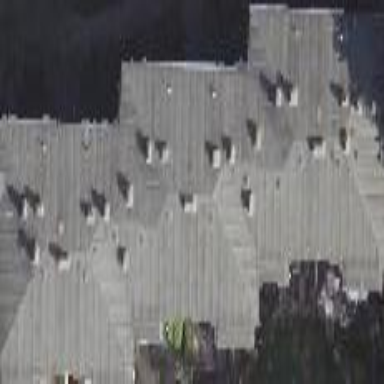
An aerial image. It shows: Black hipped-roof apartments building.